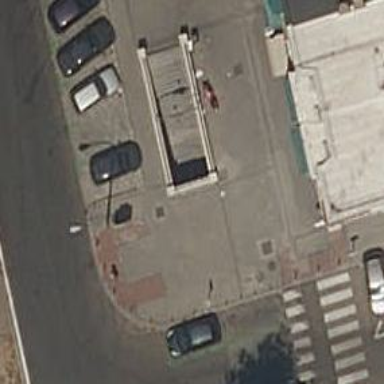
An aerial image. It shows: Subway entrance for railway system.